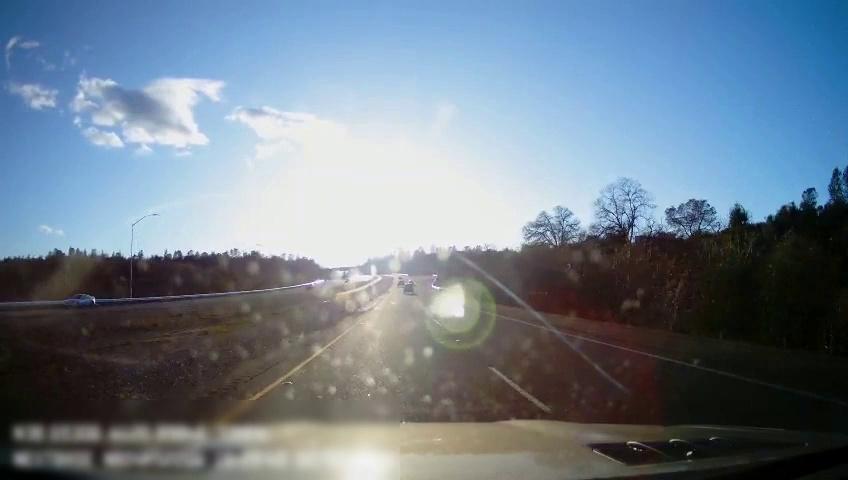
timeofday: Day
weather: Sunny
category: Drivable Space
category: Drivable Space
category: Vehicles | Car
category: Vehicles | Car
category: Lanes | Current Lane
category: Lanes | Current Lane
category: Lanes | Alternate Lane